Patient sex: F
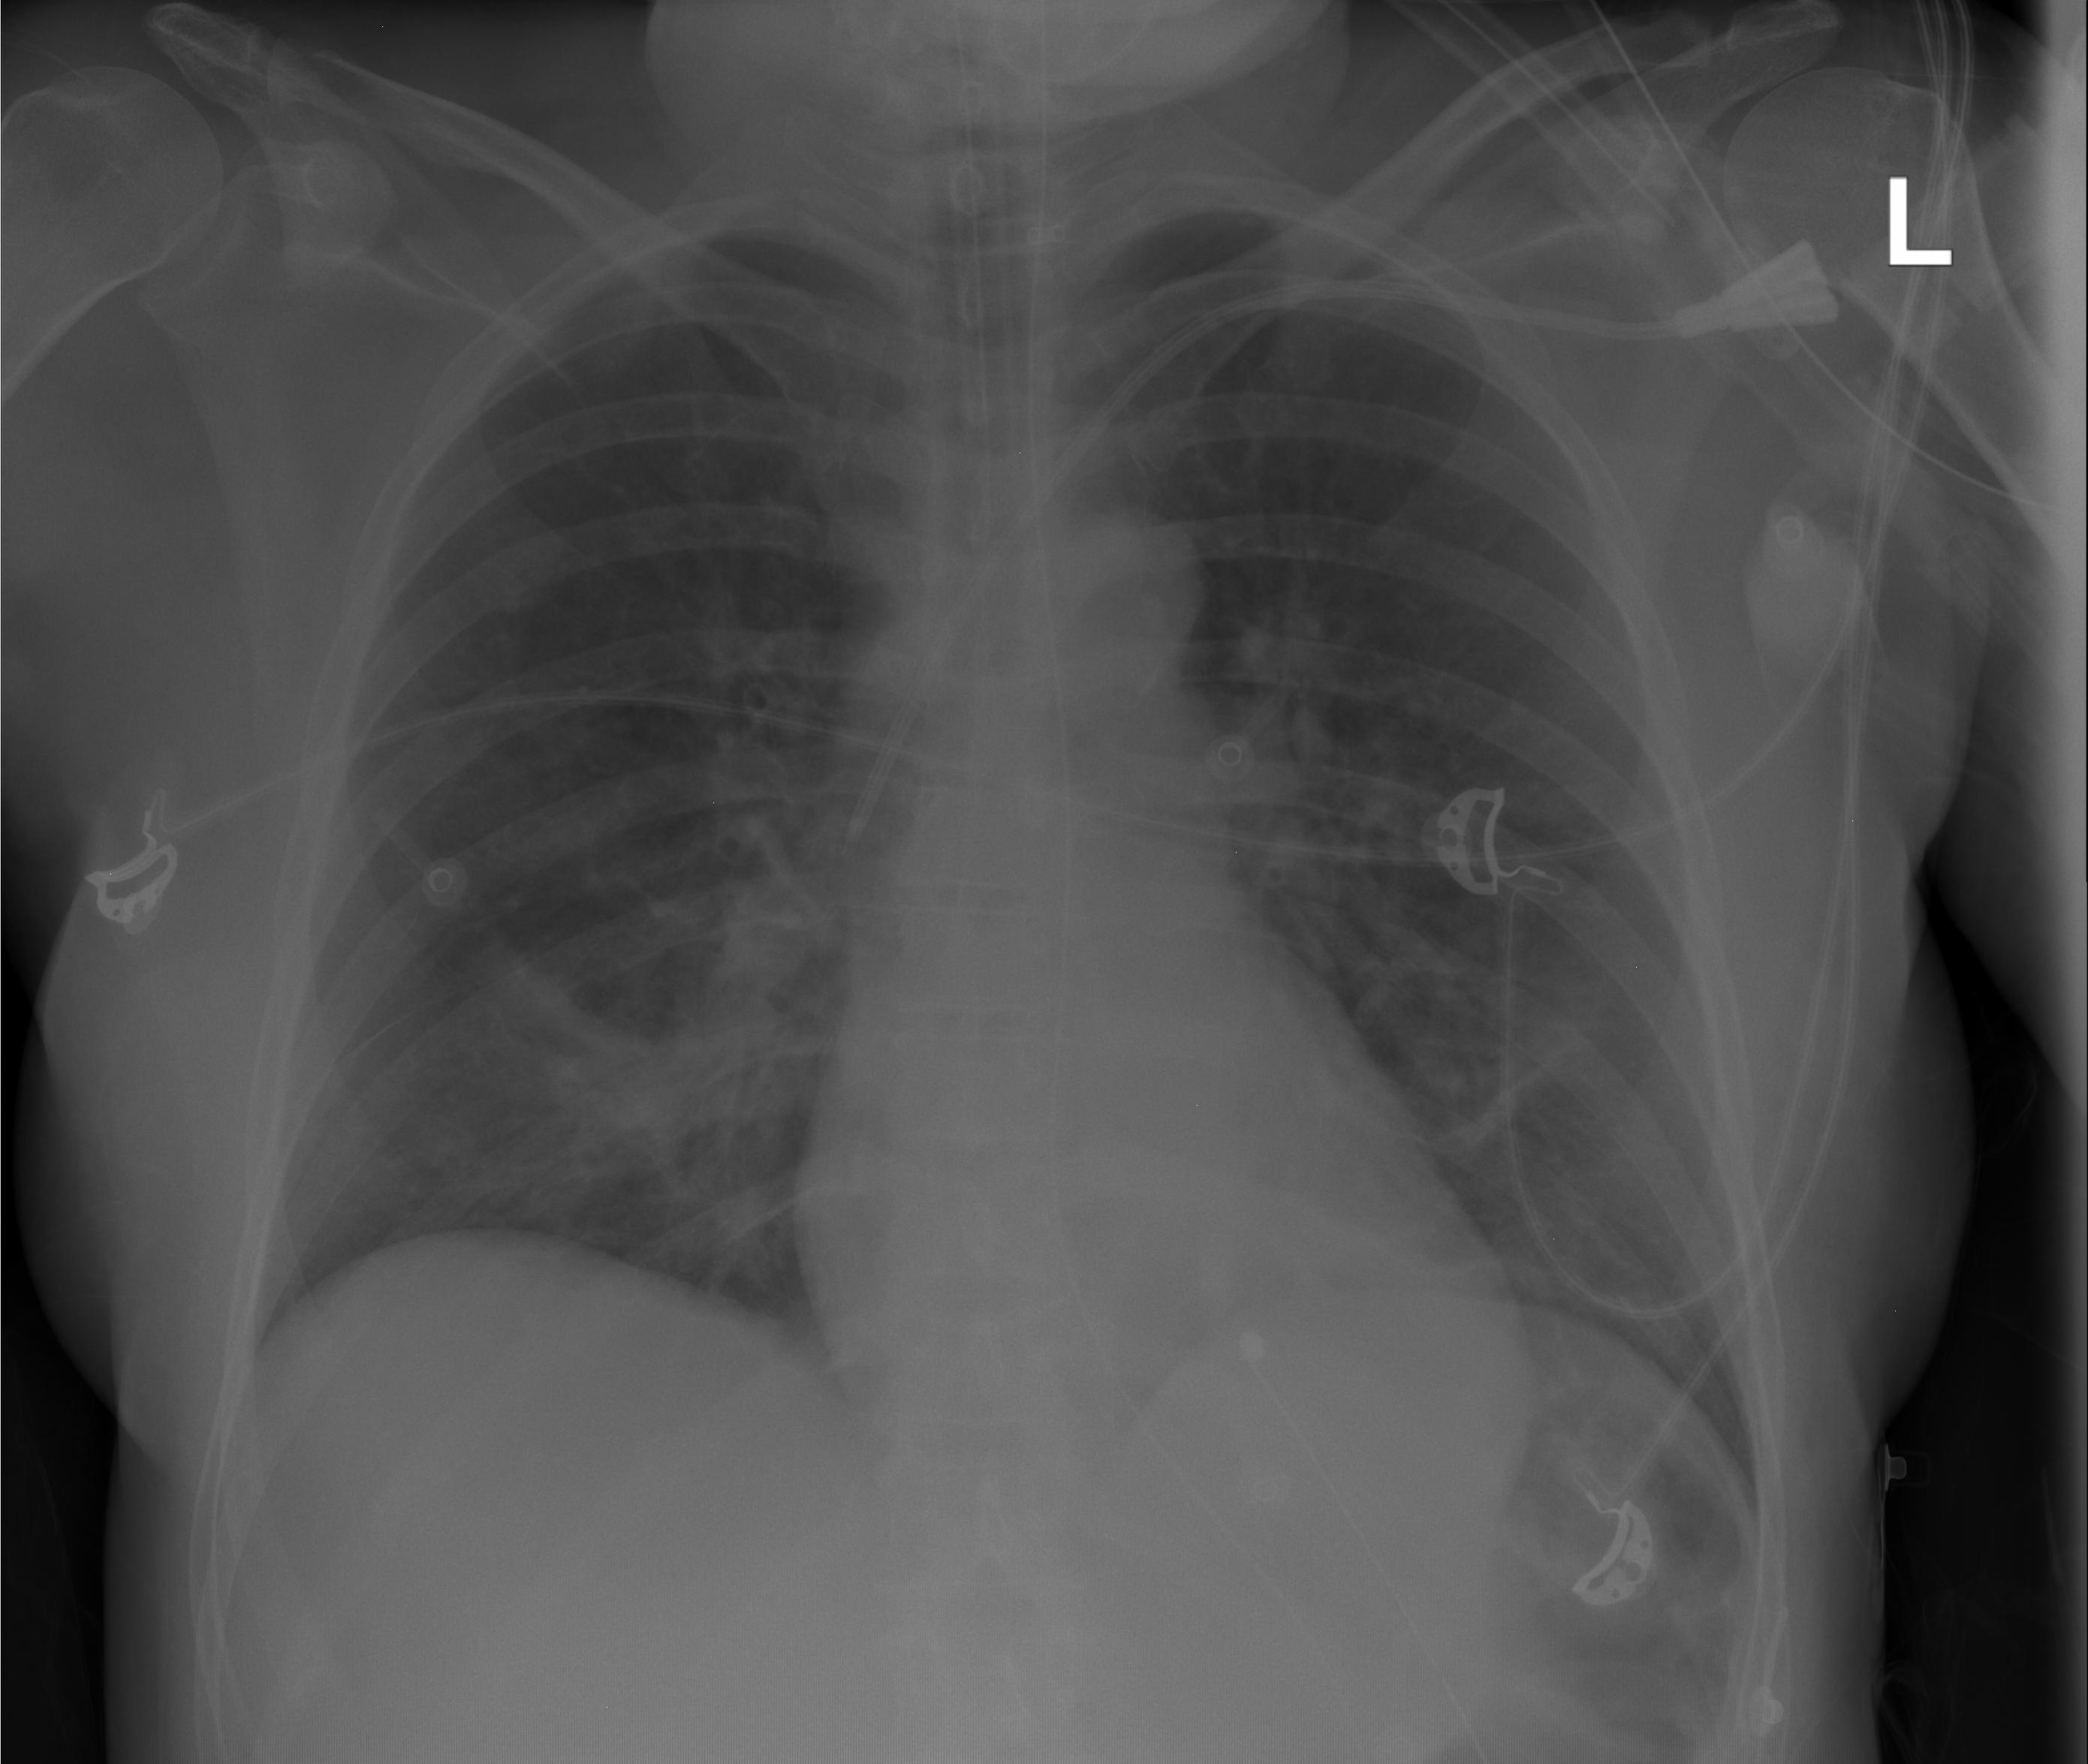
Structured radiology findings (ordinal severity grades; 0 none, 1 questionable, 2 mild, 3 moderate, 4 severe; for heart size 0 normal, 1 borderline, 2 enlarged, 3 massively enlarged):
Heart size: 0
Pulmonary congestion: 0
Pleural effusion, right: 0
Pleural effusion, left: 0
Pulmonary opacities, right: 2
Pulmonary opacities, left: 0
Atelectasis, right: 0
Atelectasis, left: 1